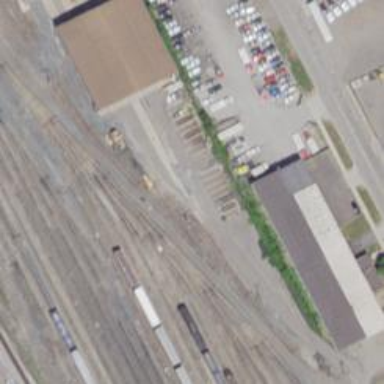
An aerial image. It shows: Railway yard.